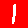
Digit: 1